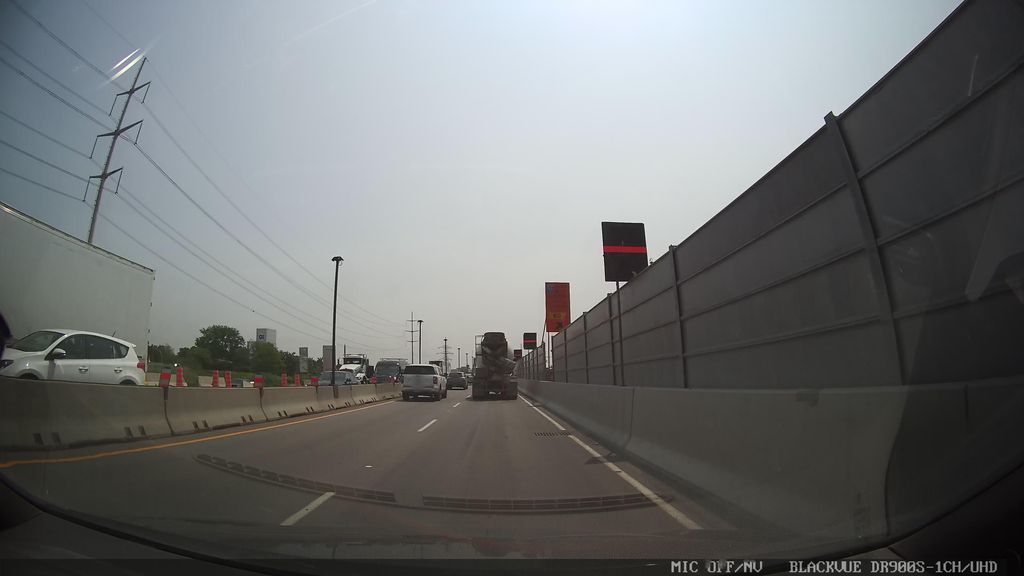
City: montreal